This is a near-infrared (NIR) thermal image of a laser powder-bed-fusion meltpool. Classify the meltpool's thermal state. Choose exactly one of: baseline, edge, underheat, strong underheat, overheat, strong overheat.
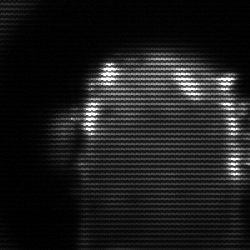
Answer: baseline